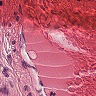
Metastatic tissue present: no